【题型】填空题　【知识点】函数　【难度】easy
函数 $f(x) = A\sin(\omega x + \varphi) \left(\omega > 0, |\varphi| < \frac{\pi}{2}\right)$ 的部分图象如图所示，则 $f(x) =$ \underline{\qquad\qquad}.

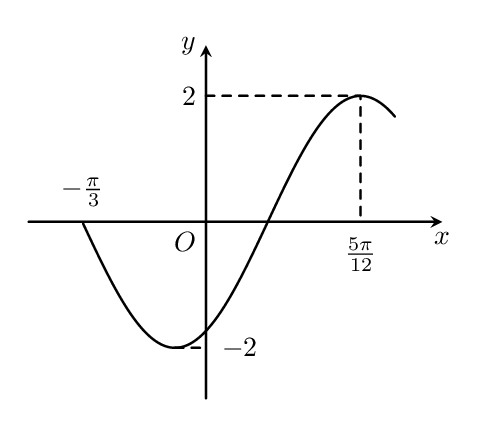
【解答】
【答案】 $2\sin\left(2x - \frac{\pi}{3}\right)$

【分析】 先根据图象得到 $A=2$ 和 $T=\pi$，进而求出 $\omega=2$，代入特殊点坐标求出 $\varphi=-\frac{\pi}{3}$，得到答案.

【详解】 由图象可得 $A=2$，$\frac{3}{4}T = \frac{5\pi}{12} - \left(-\frac{\pi}{3}\right) = \frac{3\pi}{4}$，解得 $T=\pi$，

因为 $\omega > 0$，所以 $\frac{2\pi}{\omega} = \pi$，解得 $\omega=2$，

将 $\left(\frac{5\pi}{12}, 2\right)$ 代入解析式得，$2\sin\left(2 \times \frac{5\pi}{12} + \varphi\right) = 2$，故 $\frac{5\pi}{6} + \varphi = \frac{\pi}{2} + 2k\pi, \ k \in \mathbf{Z}$，

因为 $|\varphi| < \frac{\pi}{2}$，解得 $\varphi = -\frac{\pi}{3}$，

故 $f(x) = 2\sin\left(2x - \frac{\pi}{3}\right)$.

故答案为：$2\sin\left(2x - \frac{\pi}{3}\right)$.